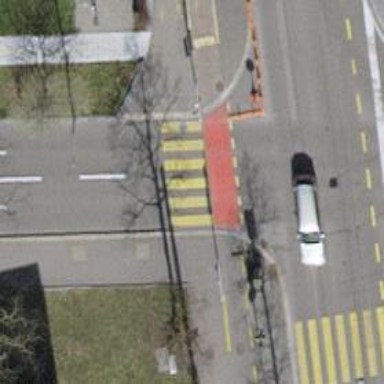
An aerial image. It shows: Asphalt road with primary highway designation. It features shared lane for cyclists and separate sidewalks on both sides.